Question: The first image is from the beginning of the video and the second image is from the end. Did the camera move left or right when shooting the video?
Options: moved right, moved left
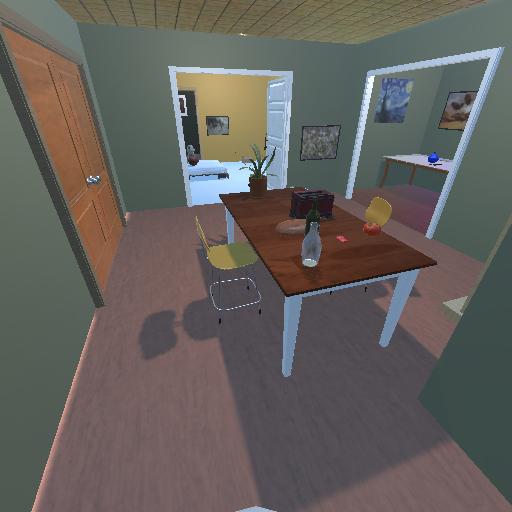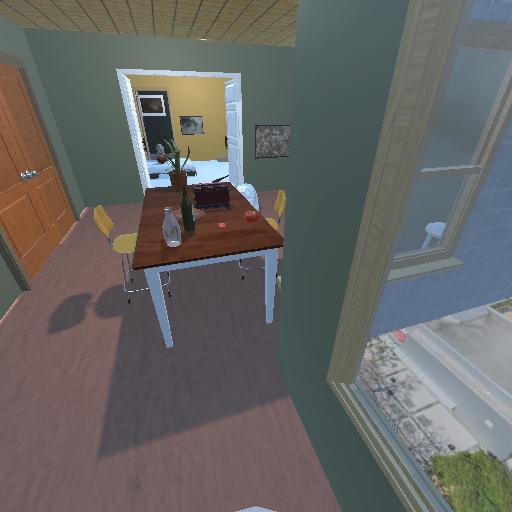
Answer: moved right